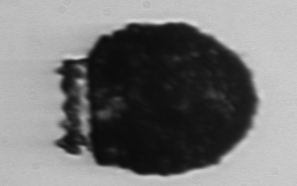
Label: Stenosemella_morphotype1